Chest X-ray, PA view. Patient: 62 years old, sex M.
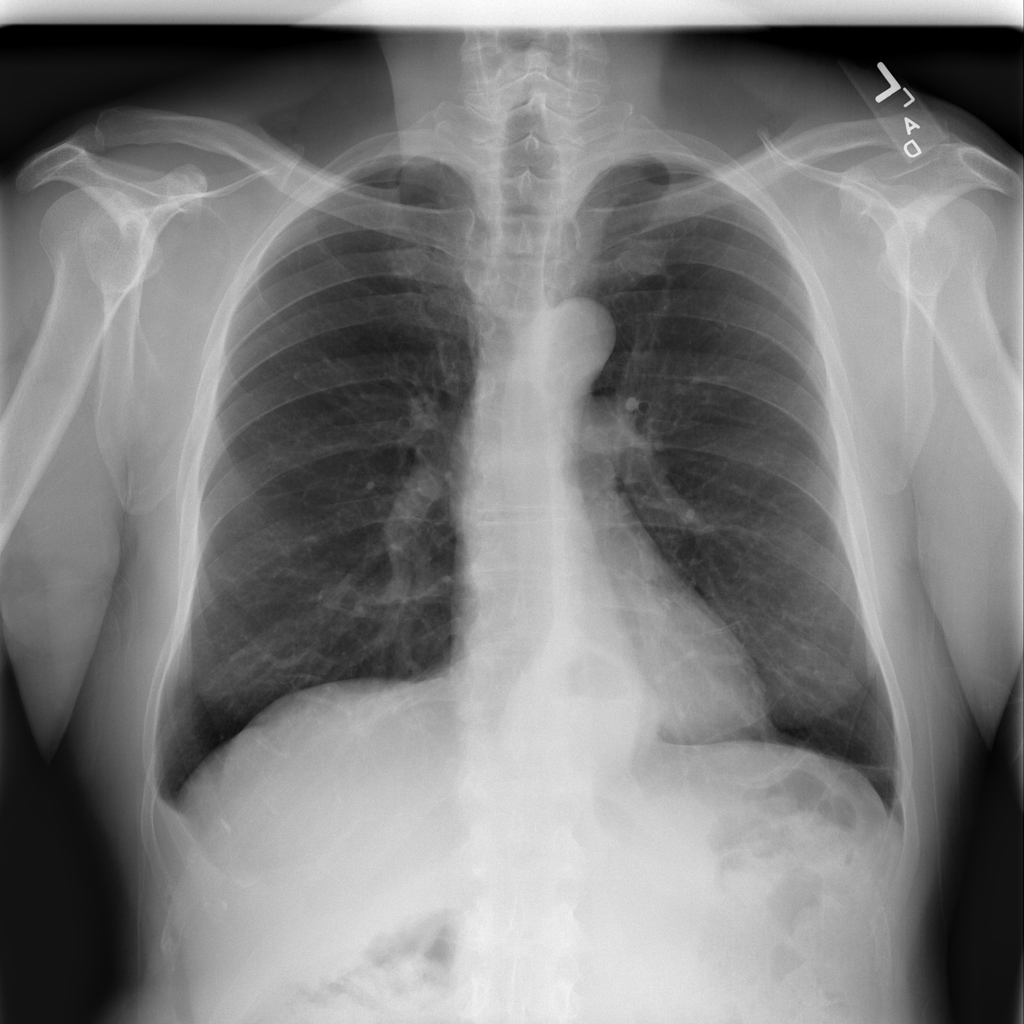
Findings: Atelectasis, Hernia